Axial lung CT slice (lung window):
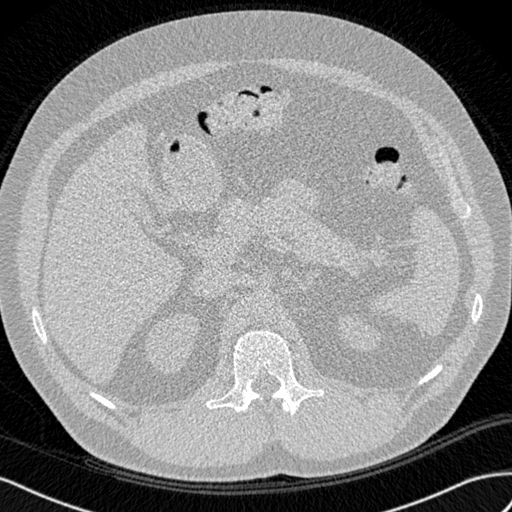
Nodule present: no